Question: ## I need to make this shape on a windows phone 8 using XAML:

It is easy to make a rectangle with rounded corners, and the gray background also. But to make the top of the rectangle to be as shown seems very hard. Can someone give me a hint? It's been 2 years since I used XAML, and I am removeing the rust.
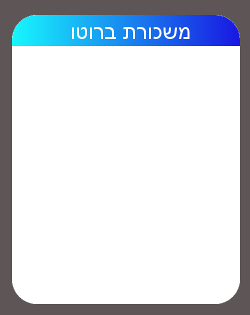
Answer: nah not really, it's actually pretty simple and there's multiple ways to accomplish the same effect. Here's an example.
'''
<Grid Width="150" Height="200">
<Grid.RowDefinitions>
<RowDefinition Height="20"/>
<RowDefinition/>
</Grid.RowDefinitions>
<Border CornerRadius="10,10,0,0">
<Border.Background>
<LinearGradientBrush EndPoint="0.822,0.633" StartPoint="0.158,0.189">
<GradientStop Color="#FF09CCF4" Offset="0"/>
<GradientStop Color="#FF020CA7" Offset="1"/>
</LinearGradientBrush>
</Border.Background>
<TextBlock Text="Blah" HorizontalAlignment="Center" VerticalAlignment="Center" Foreground="White"/>
</Border>
<Border Grid.Row="1" Background="White" CornerRadius="0,0,10,10"/>
<TextBlock Grid.Row="1" Text="Other Stuff" VerticalAlignment="Center" HorizontalAlignment="Center"/>
</Grid>
'''
You can trade the 'Border' 's that were used for 'Rectangle''s if you like, hope this helps.